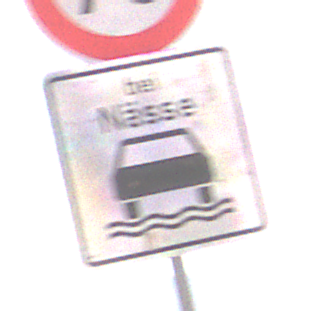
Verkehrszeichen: BeiNaesse
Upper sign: Geschwindigkeit70
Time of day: Midday
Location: Outdoor (Nature)
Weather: PartlyCloudy
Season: NotSpecified
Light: Natural